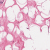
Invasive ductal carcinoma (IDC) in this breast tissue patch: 0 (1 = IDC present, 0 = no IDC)